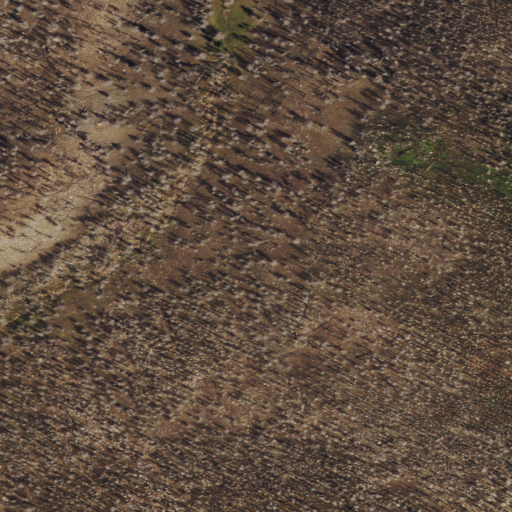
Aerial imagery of plain(s) in Wyoming named Elk Meadow containing grassland and shrub